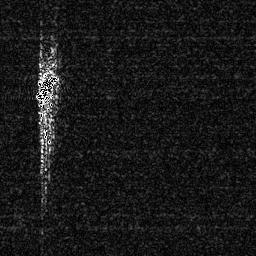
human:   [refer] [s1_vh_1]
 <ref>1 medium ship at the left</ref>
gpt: <box>[[12, 26, 23, 43, 0]]</box>